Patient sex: M
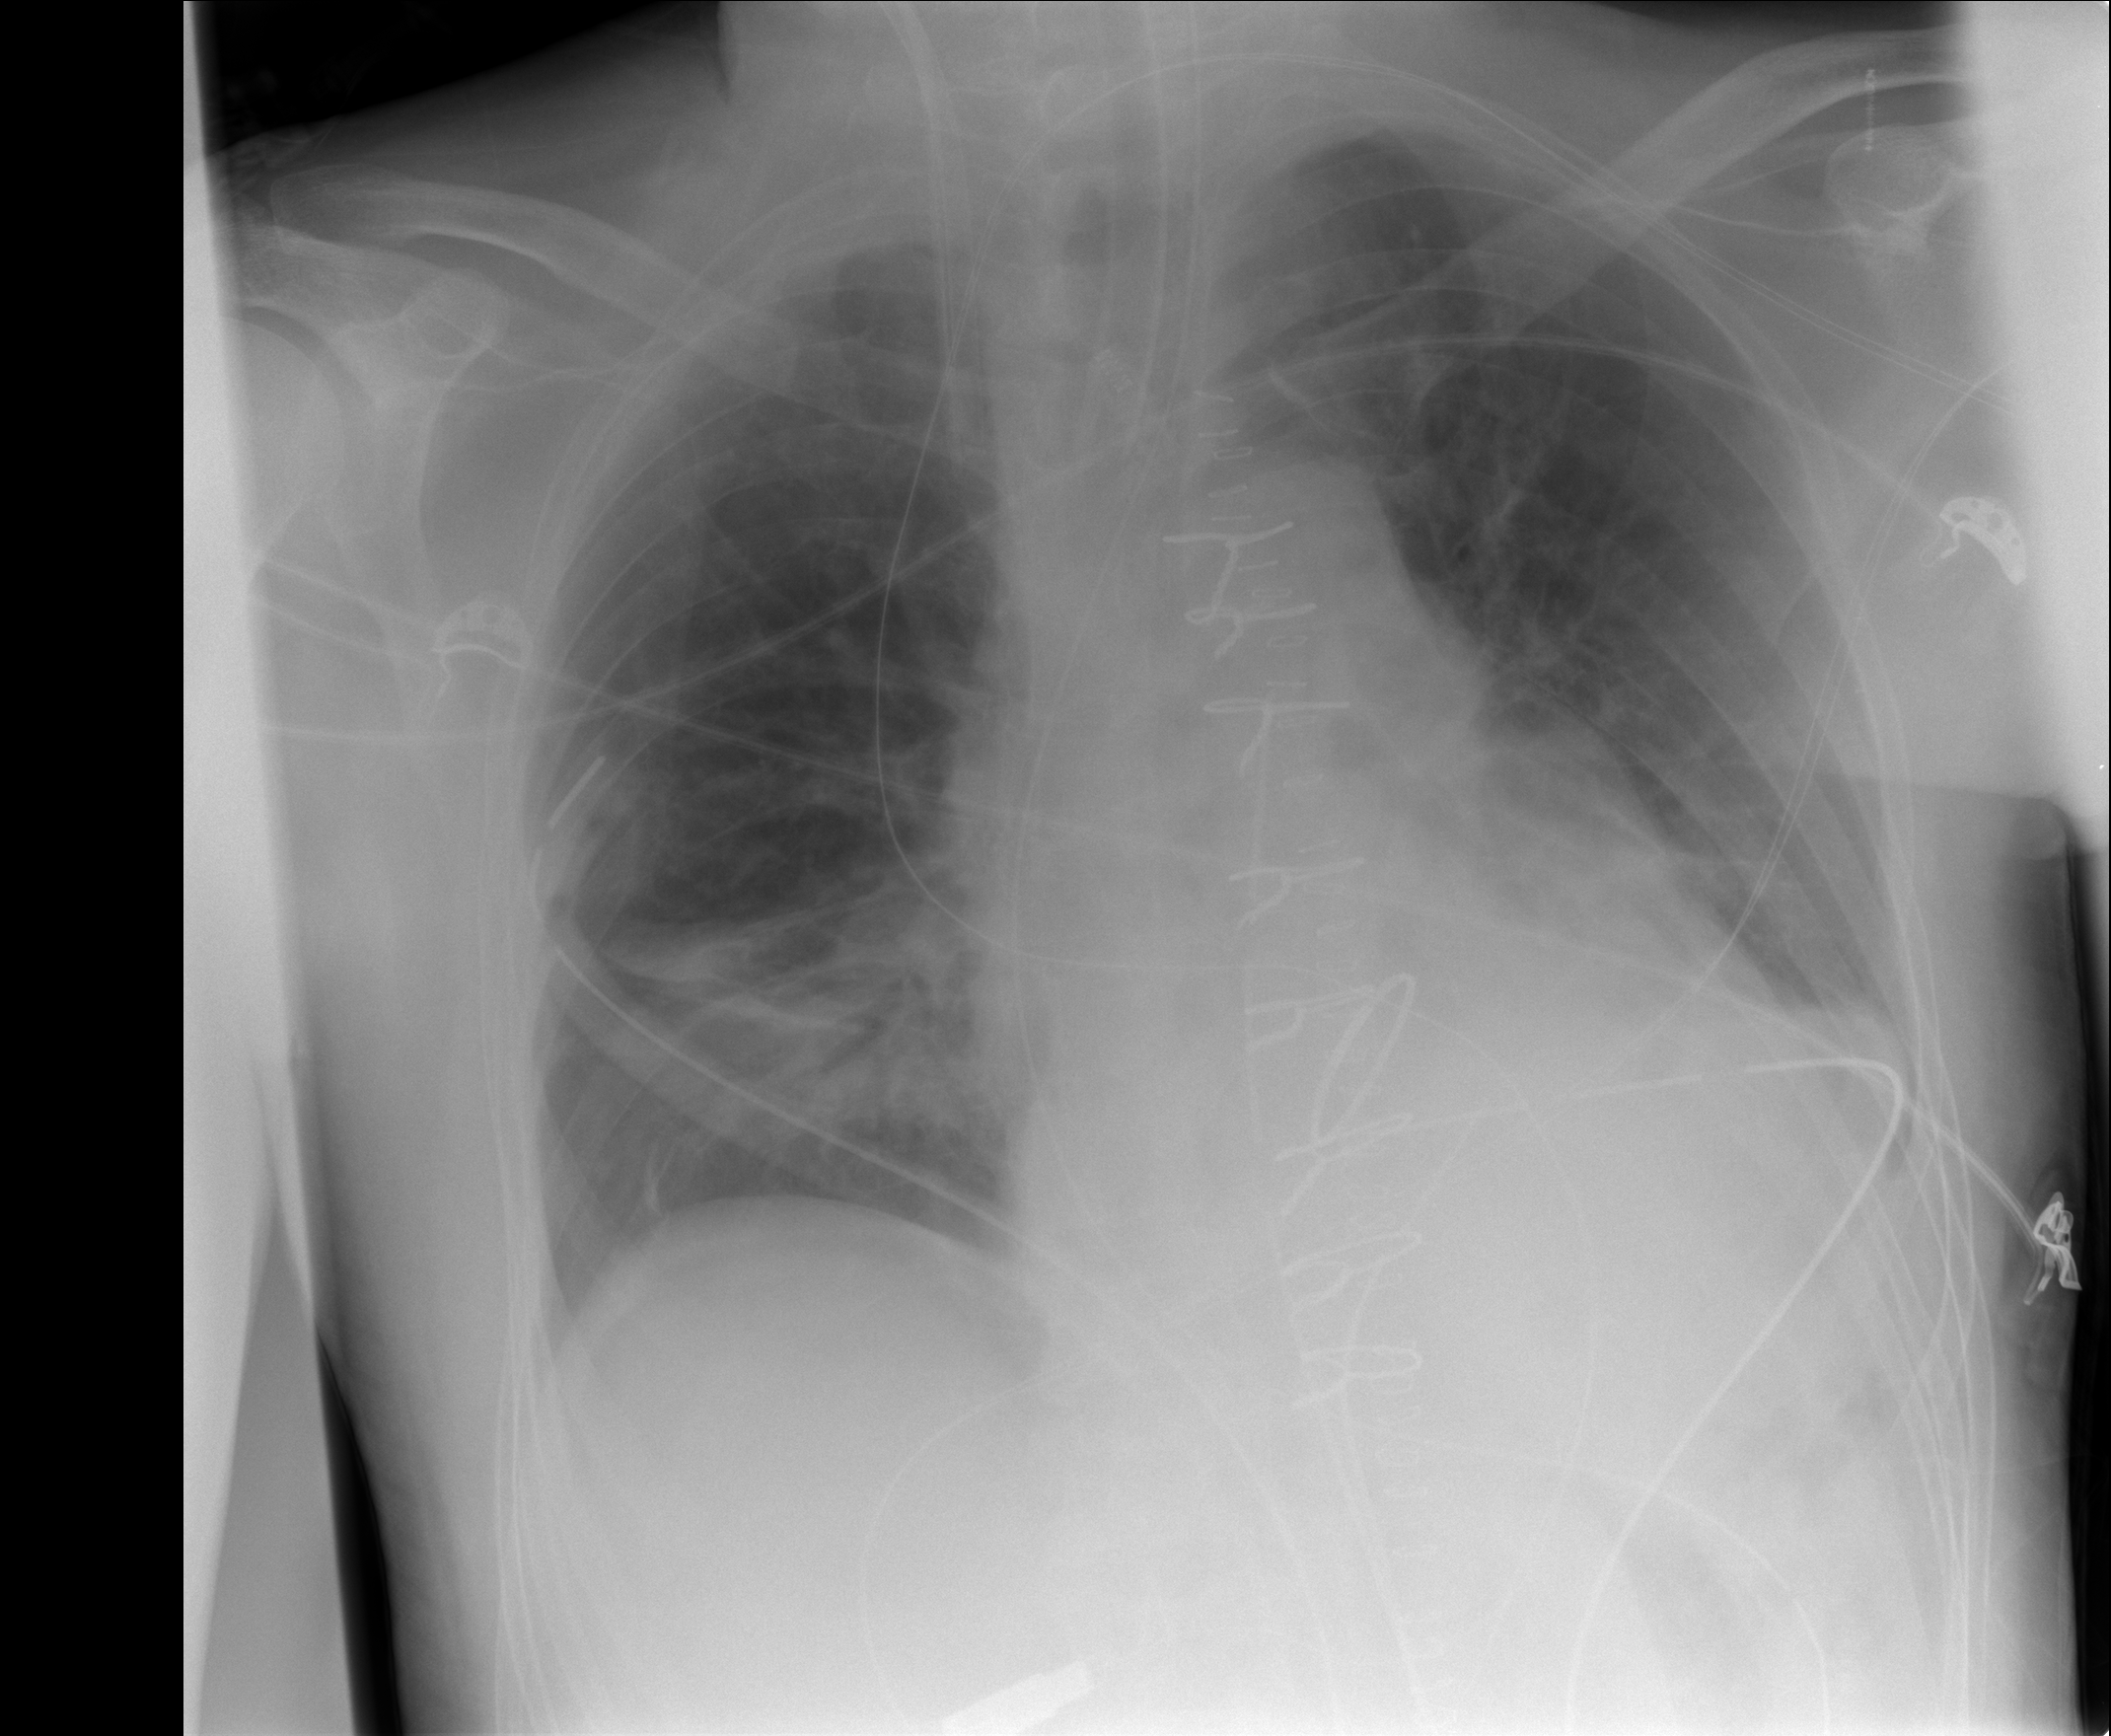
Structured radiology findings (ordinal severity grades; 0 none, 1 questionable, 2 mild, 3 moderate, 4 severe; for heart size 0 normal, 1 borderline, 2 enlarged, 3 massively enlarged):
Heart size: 2
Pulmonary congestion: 0
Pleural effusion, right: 0
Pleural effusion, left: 2
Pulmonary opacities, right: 0
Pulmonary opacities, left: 0
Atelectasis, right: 2
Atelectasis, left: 2